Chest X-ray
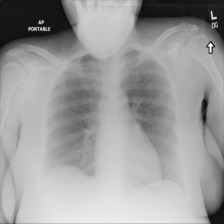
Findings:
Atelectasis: negative
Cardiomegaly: negative
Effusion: negative
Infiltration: negative
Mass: negative
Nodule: negative
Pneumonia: negative
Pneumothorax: negative
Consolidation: negative
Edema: negative
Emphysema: negative
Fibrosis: negative
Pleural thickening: negative
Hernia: negative